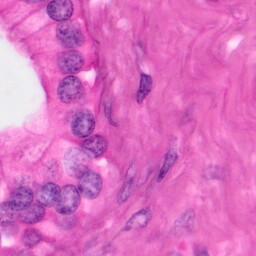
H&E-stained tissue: Pancreatic